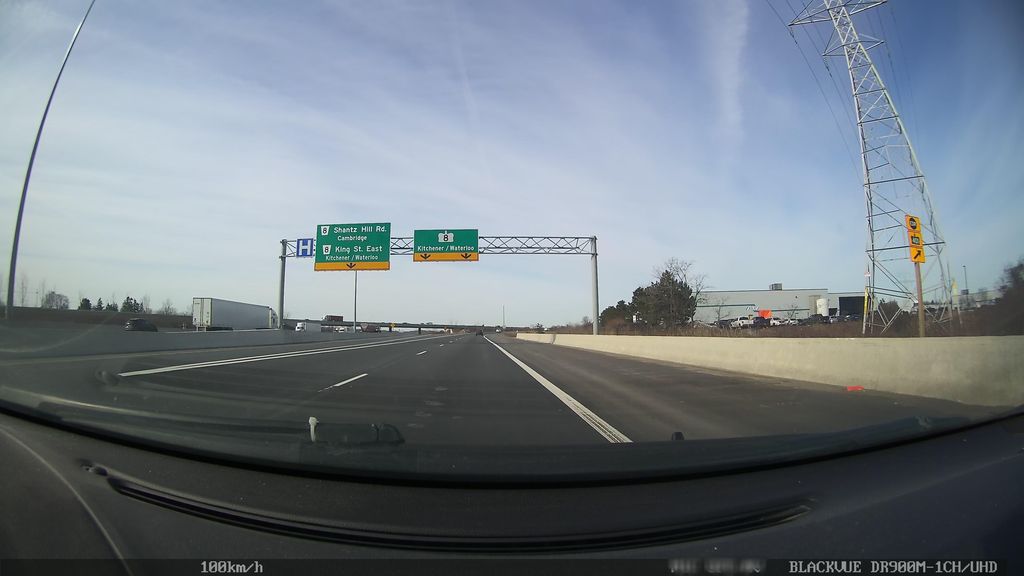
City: kitchener-waterloo